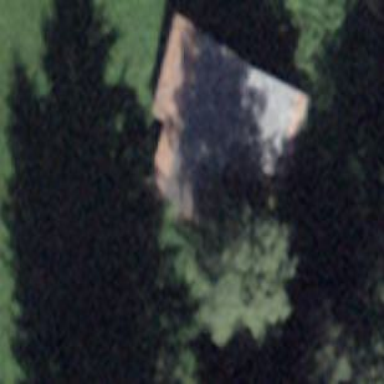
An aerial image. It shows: Cabin.